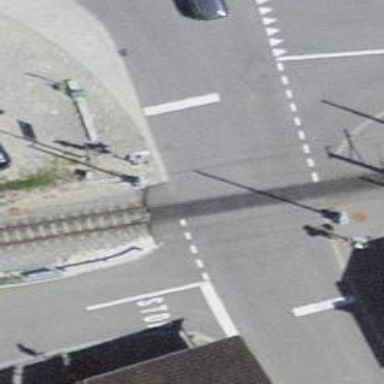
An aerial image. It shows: Railway level crossing.